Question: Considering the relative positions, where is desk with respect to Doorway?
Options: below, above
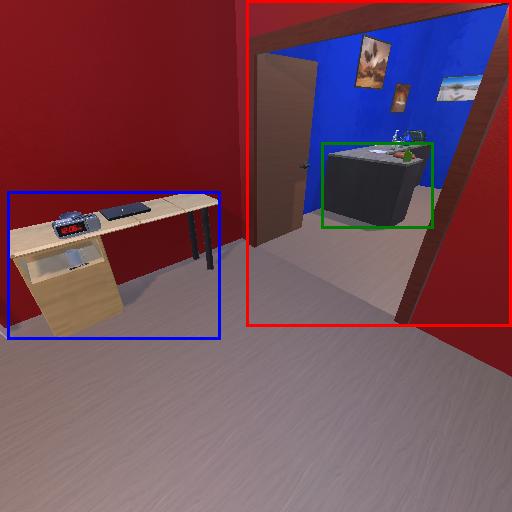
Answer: below